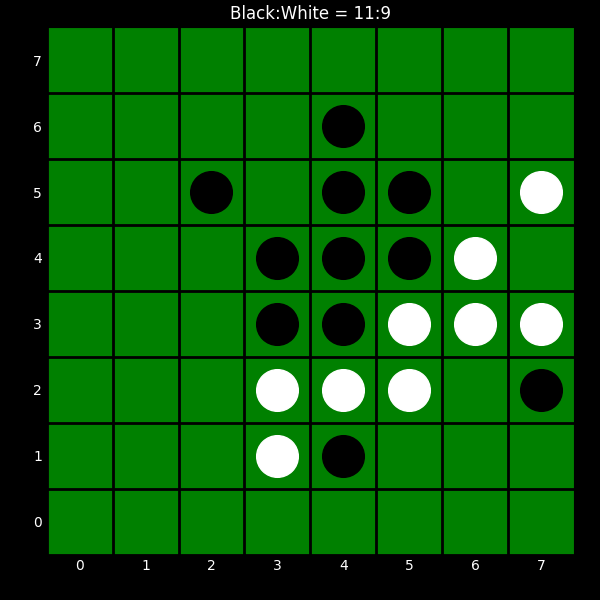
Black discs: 11
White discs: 9